Question: I'm trying to read and re-write a PGM image, though it's resulting in disoriented shape. The right image is the original one, the left is the re-created one:

This is the code I'm using:
'''
#include <iostream>
#include <string>
#include <fstream>
#include <sstream>
using namespace std;
int main()
{
int row = 0, col = 0, num_of_rows = 0, max_val = 0;
stringstream data;
ifstream image ( "3.pgm" );
string inputLine = "";
getline ( image, inputLine ); // read the first line : P5
data << image.rdbuf();
data >> row >> col >> max_val;
cout << row << " " << col << " " << max_val << endl;
static float array[11000][5000] = {};
unsigned char pixel ;
for ( int i = 0; i < row; i++ )
{
for ( int j = 0; j < col; j++ )
{
data >> pixel;
array[j][i] = pixel;
}
}
ofstream newfile ( "z.pgm" );
newfile << "P5 " << endl << row << " " << col << " " << endl << max_val << endl;
for ( int i = 0; i < row; i++ )
{
for ( int j = 0; j < col; j++ )
{
pixel = array[j][i];
newfile << pixel;
}
}
image.close();
newfile.close();
}
'''
what am I doing wrong?
<URL>
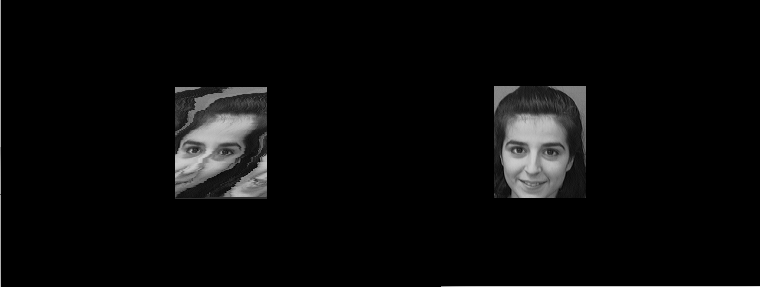
Answer: @Lightness Races in Orbit is right. You need to read data as binary data. You also mixed up row and col: width is col, height is row. Also you don't need a stringstream.
Open 'image' as binary file:
'ifstream image("3.pgm", ios::binary);'
Read all the header info:
'image >> inputLine >> col >> row >> max_val;'
Create a row x col matrix:
'vector< vector<unsigned char> > array(row, vector<unsigned char>(col));'
Read in data:
'''
for (int i = 0; i < row; i++)
for (int j = 0; j < col; j++)
image.read(reinterpret_cast<char*>(&array[i][j]), 1);
'''
or
'''
for (int i = 0; i < row; i++)
image.read(reinterpret_cast<char*>(&array[i][0]), col);
'''
Open output file, in binary mode:
'ofstream newfile("z.pgm", ios::binary);'
Write header info:
'newfile << "P5" << endl << col << " " << row << endl << max_val << endl;'
Write out data:
'''
for (int i = 0; i < row; i++)
for (int j = 0; j < col; j++)
newfile.write(reinterpret_cast<const char*>(&array[i][j]), 1);
'''
or
'''
for (int i = 0; i < row; i++)
newfile.write(reinterpret_cast<const char*>(&array[i][0]), col);
'''